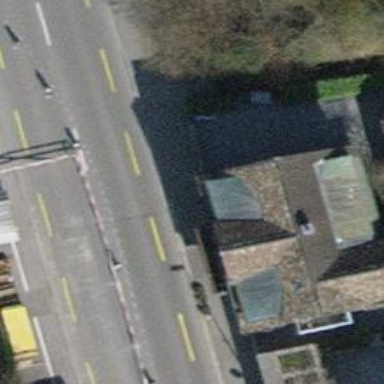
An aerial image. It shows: Sidewalk.